Aerial crown-view tile of a tropical tree (Barro Colorado Island, Panama), acquired 20241112:
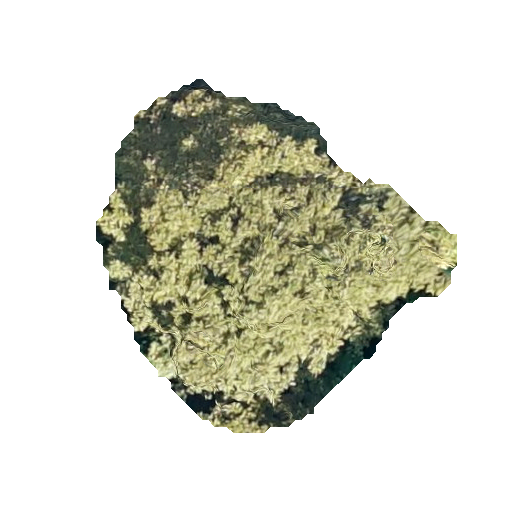
Species: Dipteryx oleifera
GBIF accepted scientific name: Dipteryx oleifera
Crown area: 123.951 m²